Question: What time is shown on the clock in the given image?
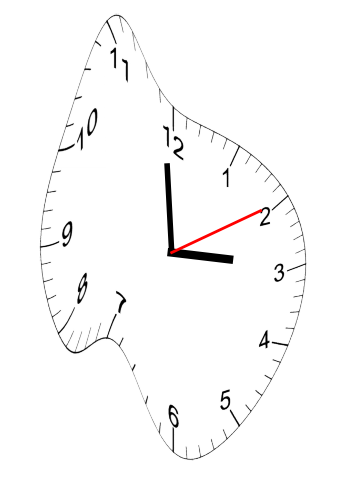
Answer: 02:59:10